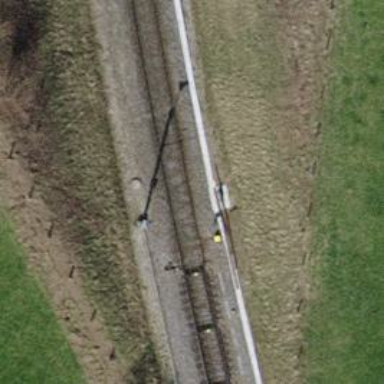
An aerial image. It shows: Railway switch.